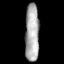
Tissue: lung
Cell type: T cells
Senescence score: 0.2362
Nuclear area (px): 789
Mean DAPI intensity: 171.563